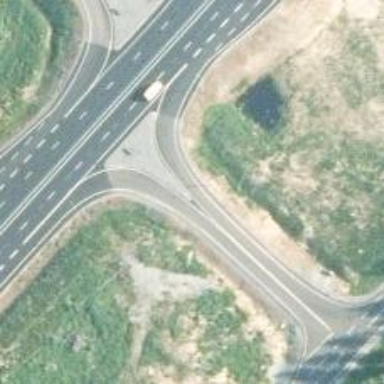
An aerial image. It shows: Trunk link highway.